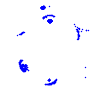
Particle: proton